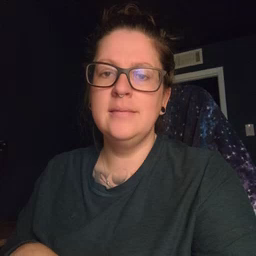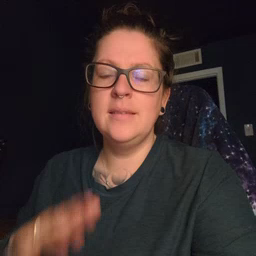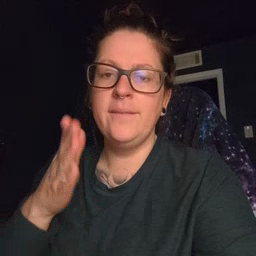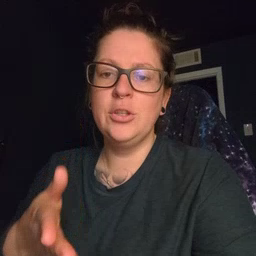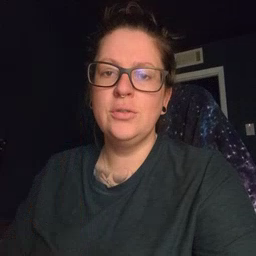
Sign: after